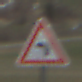
Verkehrszeichen: KurveLinks
Umgebung: Outdoor, Nature
Tageszeit: MorningAfternoon
Wetter: PartlyCloudy
Licht: Natural
Jahreszeit: NotSpecified
Kontrast: HighContrast